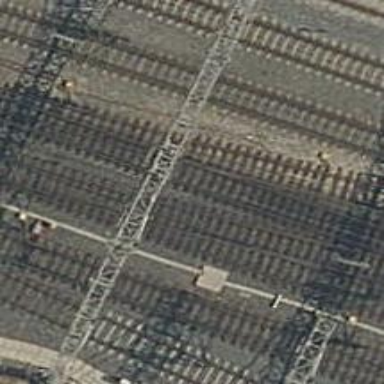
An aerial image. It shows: Railway with electrified contact lines.